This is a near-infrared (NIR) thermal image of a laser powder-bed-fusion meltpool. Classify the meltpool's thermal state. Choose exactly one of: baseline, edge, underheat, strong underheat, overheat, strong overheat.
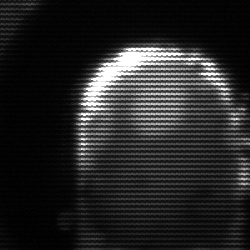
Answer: baseline